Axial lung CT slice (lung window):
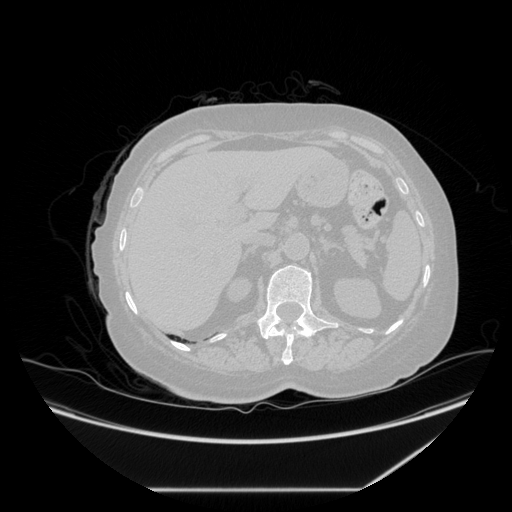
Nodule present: no